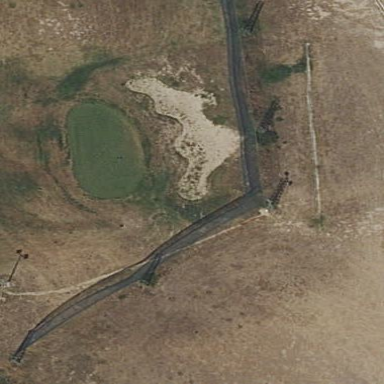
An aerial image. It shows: Golf bunker.